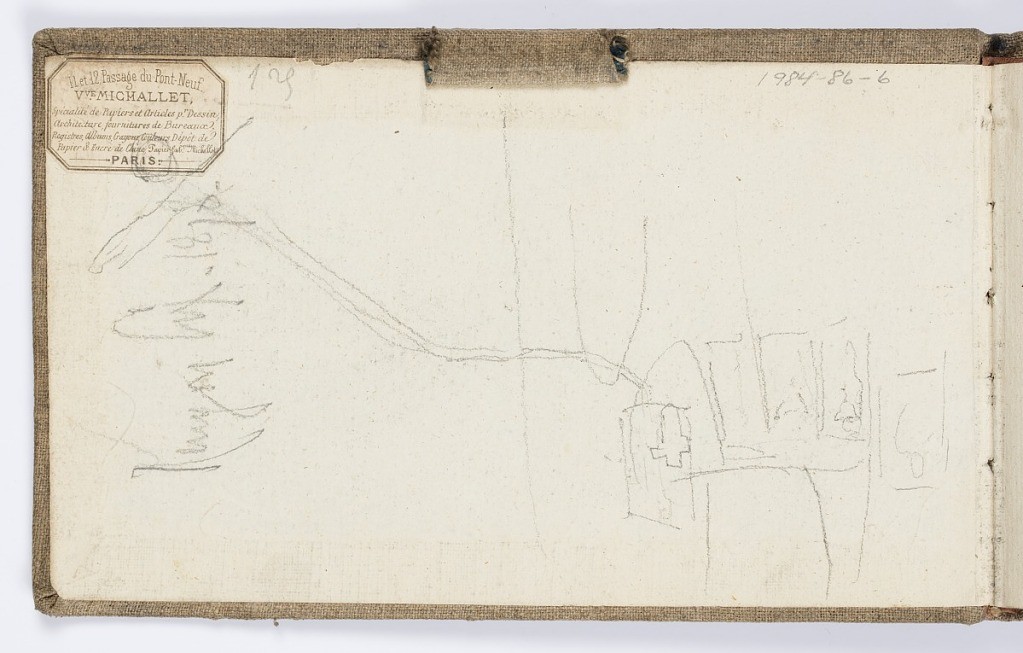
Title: Sketchbook, Paris
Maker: Kenyon Cox, American, 1856–1919
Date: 1877–78
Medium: Recto: Graphite on laid paper Verso: Black pastel on laid paper
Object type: Sketchbook
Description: Recto: Inside front cover of sketchbook, with faint sketch of architectural form, possibly Gothic.
Verso: Sketch of nude female figure, standing, facing frontally, with arms at sides.